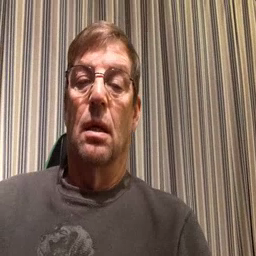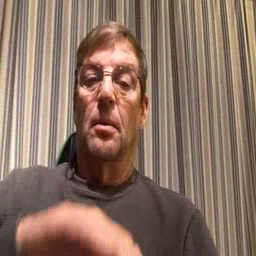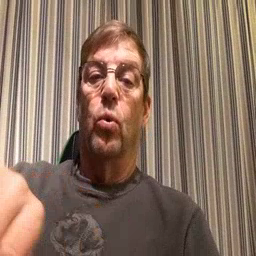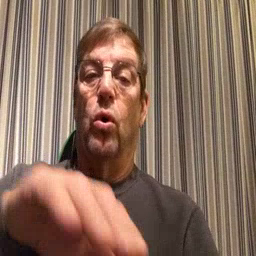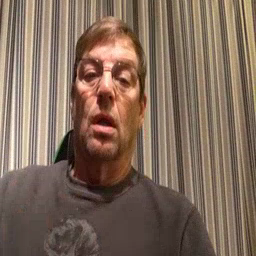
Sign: pool